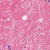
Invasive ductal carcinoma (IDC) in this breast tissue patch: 0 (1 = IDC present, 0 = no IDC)